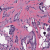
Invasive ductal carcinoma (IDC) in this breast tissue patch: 1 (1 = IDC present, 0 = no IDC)